Interaction volume radius: 5 \u00c5
Interaction volume height: 20 \u00c5
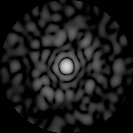
Disorder parameter: 0.776